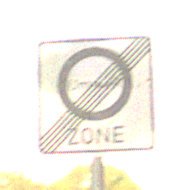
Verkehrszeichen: EndeUmweltzone
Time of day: SunriseSunset
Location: Outdoor (RoadRail)
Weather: Clear
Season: NotSpecified
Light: Natural